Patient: sex M, age 35
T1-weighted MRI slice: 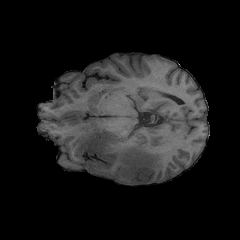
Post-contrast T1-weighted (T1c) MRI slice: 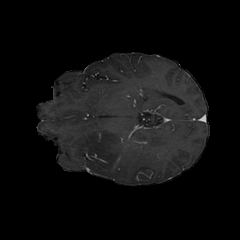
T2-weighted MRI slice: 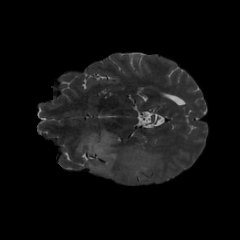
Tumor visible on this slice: yes
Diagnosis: Astrocytoma, IDH-mutant
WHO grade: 4